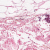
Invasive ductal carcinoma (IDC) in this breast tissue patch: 0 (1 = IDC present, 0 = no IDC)